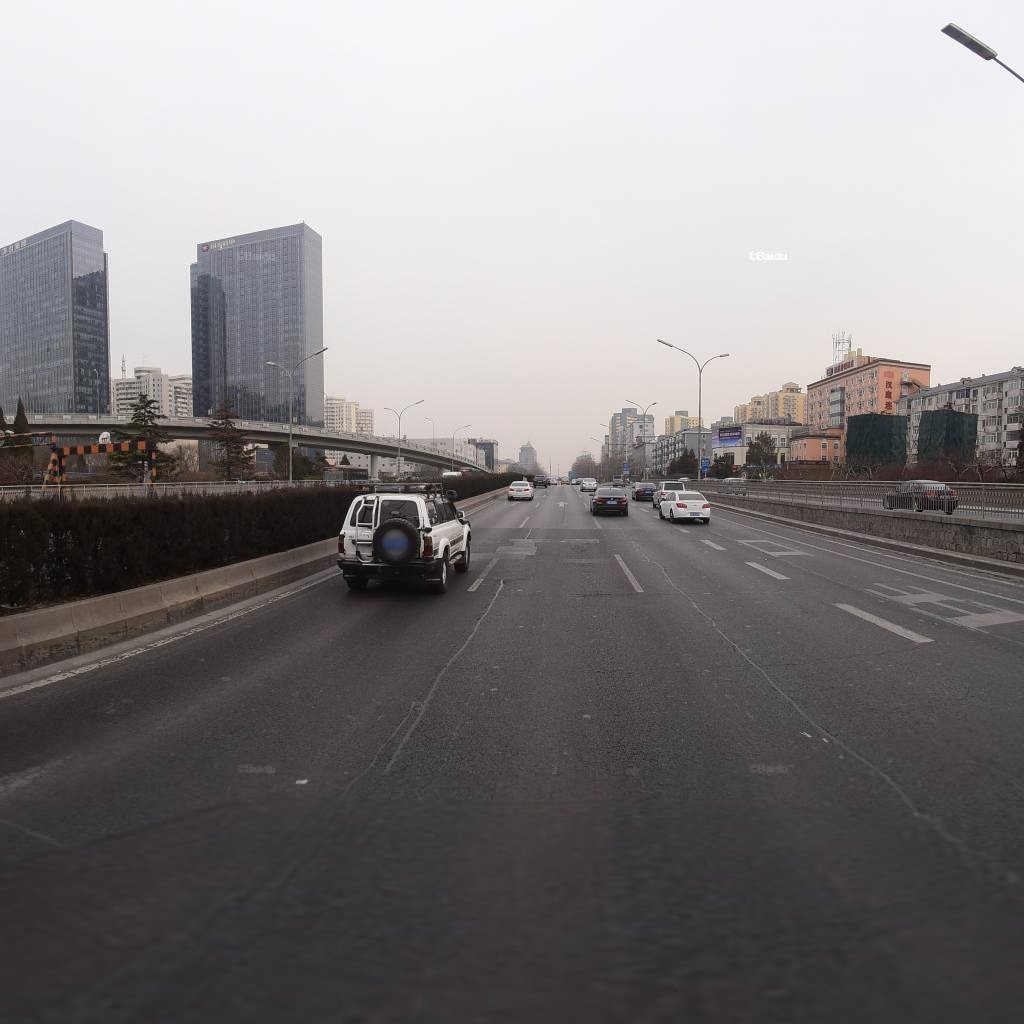
Region: Xicheng
Road damage annotations: longitudinal patch, longitudinal patch, longitudinal patch, transverse patch, transverse crack